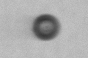
Label: bead